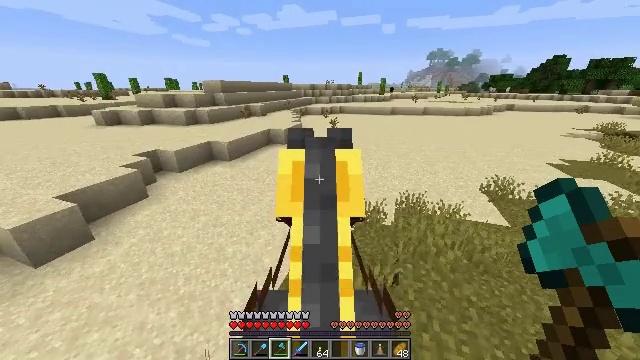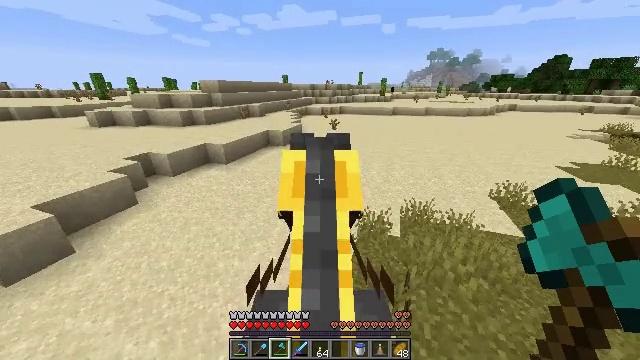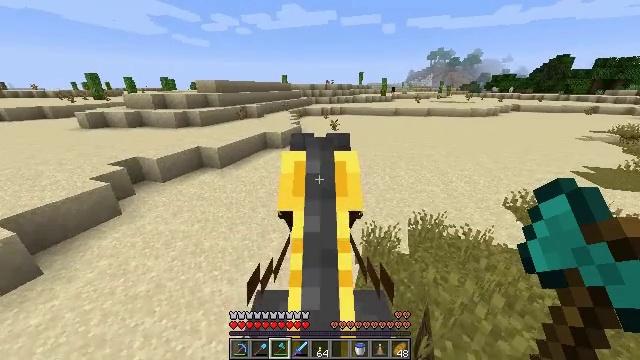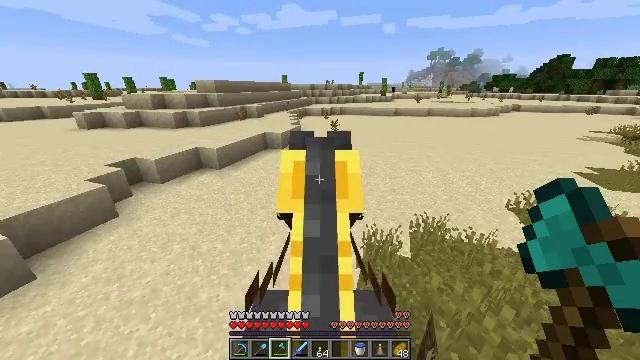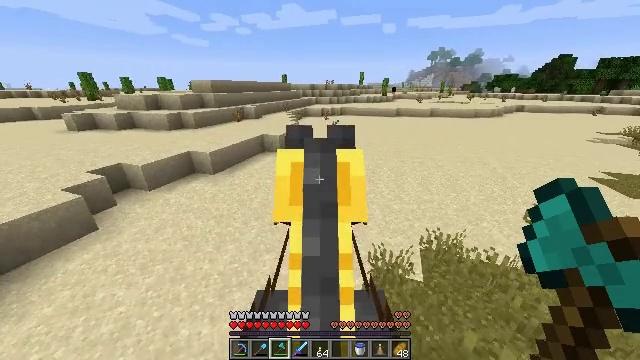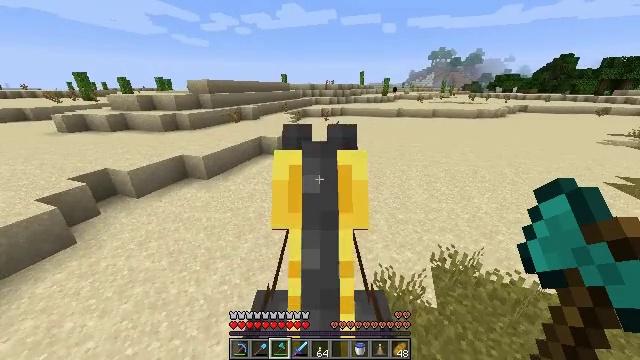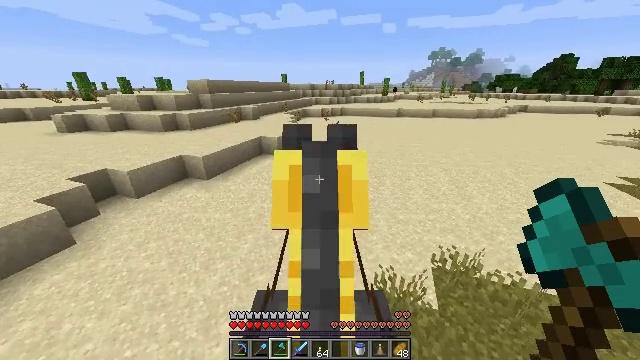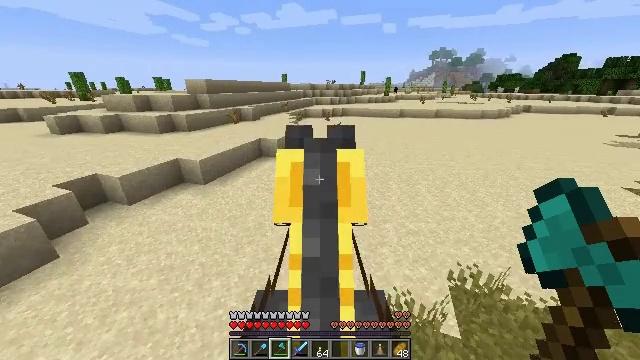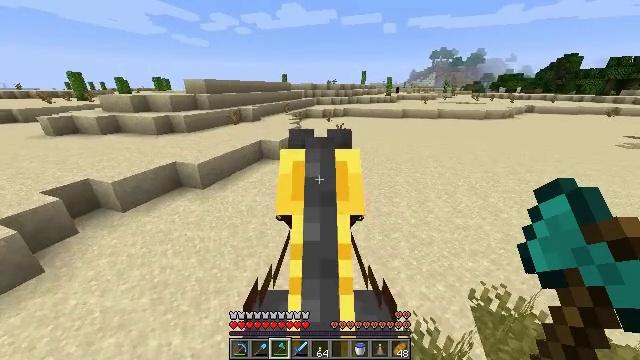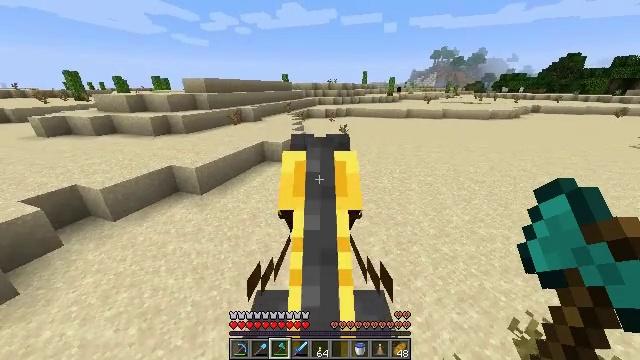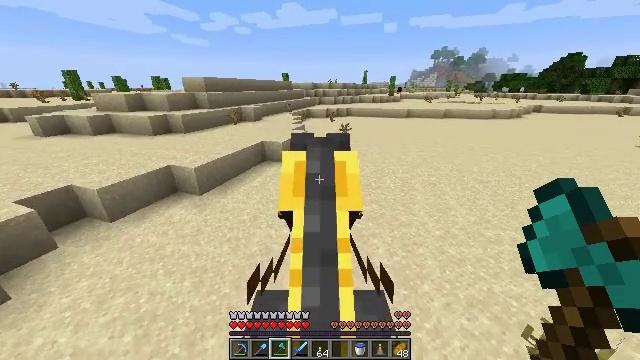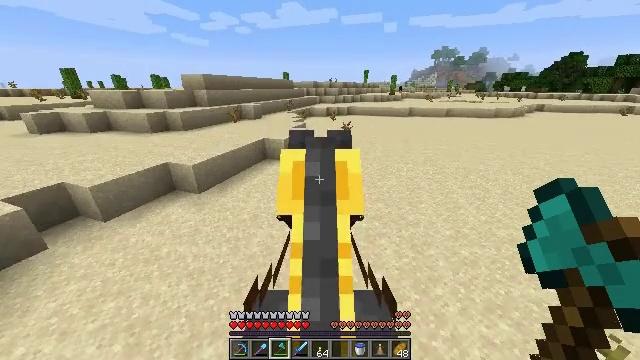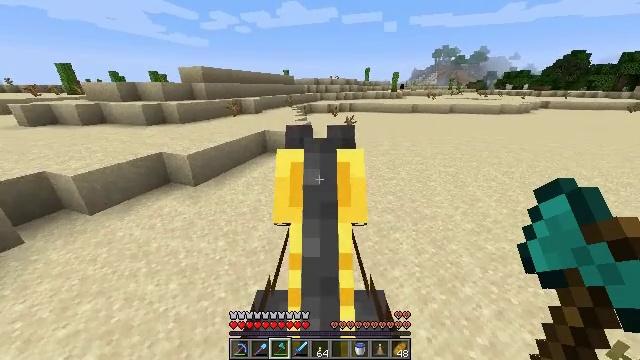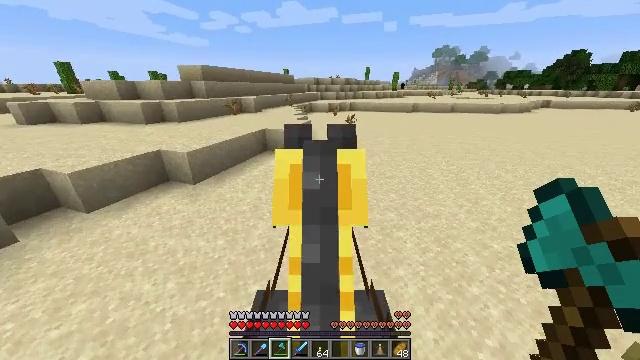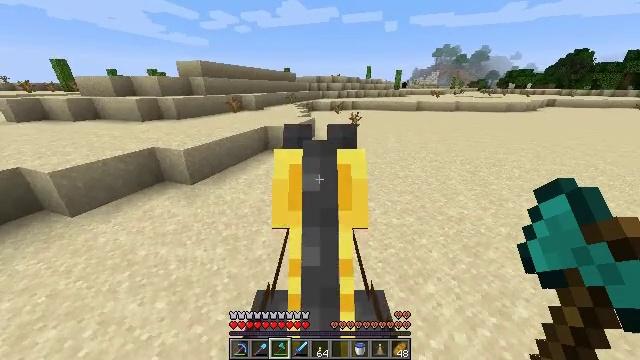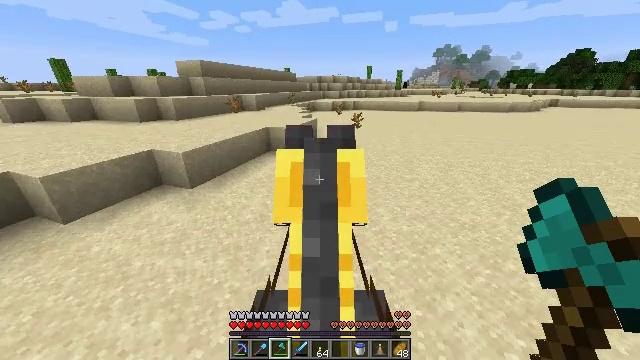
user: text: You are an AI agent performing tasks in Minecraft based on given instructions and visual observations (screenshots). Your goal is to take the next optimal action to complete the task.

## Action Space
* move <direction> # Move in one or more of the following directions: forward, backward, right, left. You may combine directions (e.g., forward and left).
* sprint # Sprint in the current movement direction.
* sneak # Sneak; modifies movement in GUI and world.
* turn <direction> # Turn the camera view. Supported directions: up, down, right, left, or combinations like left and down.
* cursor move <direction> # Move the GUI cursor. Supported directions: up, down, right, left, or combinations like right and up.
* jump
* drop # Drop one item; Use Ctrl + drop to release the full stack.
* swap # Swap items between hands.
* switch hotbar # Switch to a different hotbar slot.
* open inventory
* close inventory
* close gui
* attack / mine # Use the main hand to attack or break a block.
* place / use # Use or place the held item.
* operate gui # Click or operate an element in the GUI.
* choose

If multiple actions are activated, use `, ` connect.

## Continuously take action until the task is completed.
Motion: motion action
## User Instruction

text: Break the sandstone to collect.
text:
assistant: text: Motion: move forward, sprint
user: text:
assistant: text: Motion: move forward, sprint
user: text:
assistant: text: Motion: move forward, sprint
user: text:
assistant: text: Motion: move forward, sprint
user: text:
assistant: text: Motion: move forward and move left, sprint
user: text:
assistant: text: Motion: move forward and move left, sprint
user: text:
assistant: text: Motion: move forward and move left, sprint
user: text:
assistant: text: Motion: move forward and move left, sprint
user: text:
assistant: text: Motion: move forward and move left, sprint
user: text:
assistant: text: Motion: move forward and move left, sprint
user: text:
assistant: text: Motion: move forward and move left, sprint
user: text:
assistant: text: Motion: move forward and move left, sprint
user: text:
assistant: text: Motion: move forward and move left, sprint
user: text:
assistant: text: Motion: move forward and move left, sprint
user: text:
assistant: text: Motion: move forward and move left, sprint
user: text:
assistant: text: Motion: move forward and move left, sprint
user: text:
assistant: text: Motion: move forward and move left, sprint
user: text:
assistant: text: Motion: move forward and move left, sprint
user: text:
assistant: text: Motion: move forward and move left, sprint
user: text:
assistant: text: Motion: move forward and move left, sprint
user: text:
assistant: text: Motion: move forward and move left, sprint
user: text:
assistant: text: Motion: move forward and move left, sprint
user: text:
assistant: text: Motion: move forward and move left, sprint
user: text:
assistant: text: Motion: move forward and move left, sprint
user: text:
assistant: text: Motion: move forward and move left, sprint
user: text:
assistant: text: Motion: move forward and move left, sprint
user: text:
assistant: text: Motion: move forward and move left, sprint
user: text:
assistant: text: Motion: move forward and move left, sprint
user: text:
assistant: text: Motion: move forward and move left, sprint
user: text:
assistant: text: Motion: move forward and move left, sprint